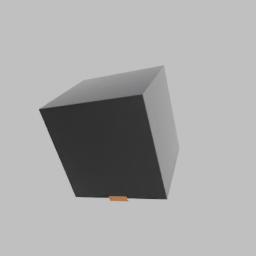
Label: furniture